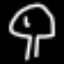
Label: mushroom